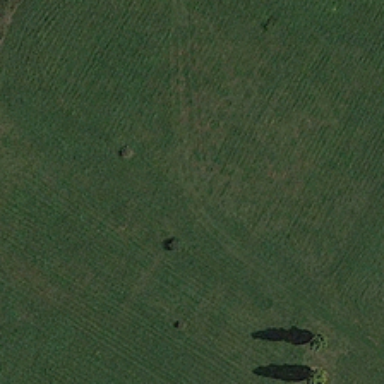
The meadow is green ,smooth and endless .